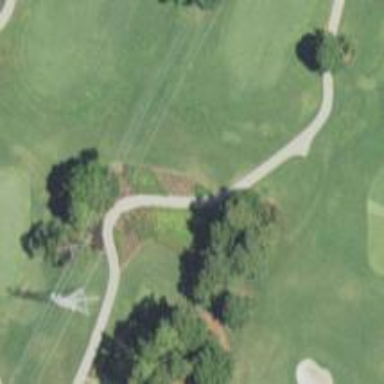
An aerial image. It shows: Pathway for golfing.